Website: lowes
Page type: review-order
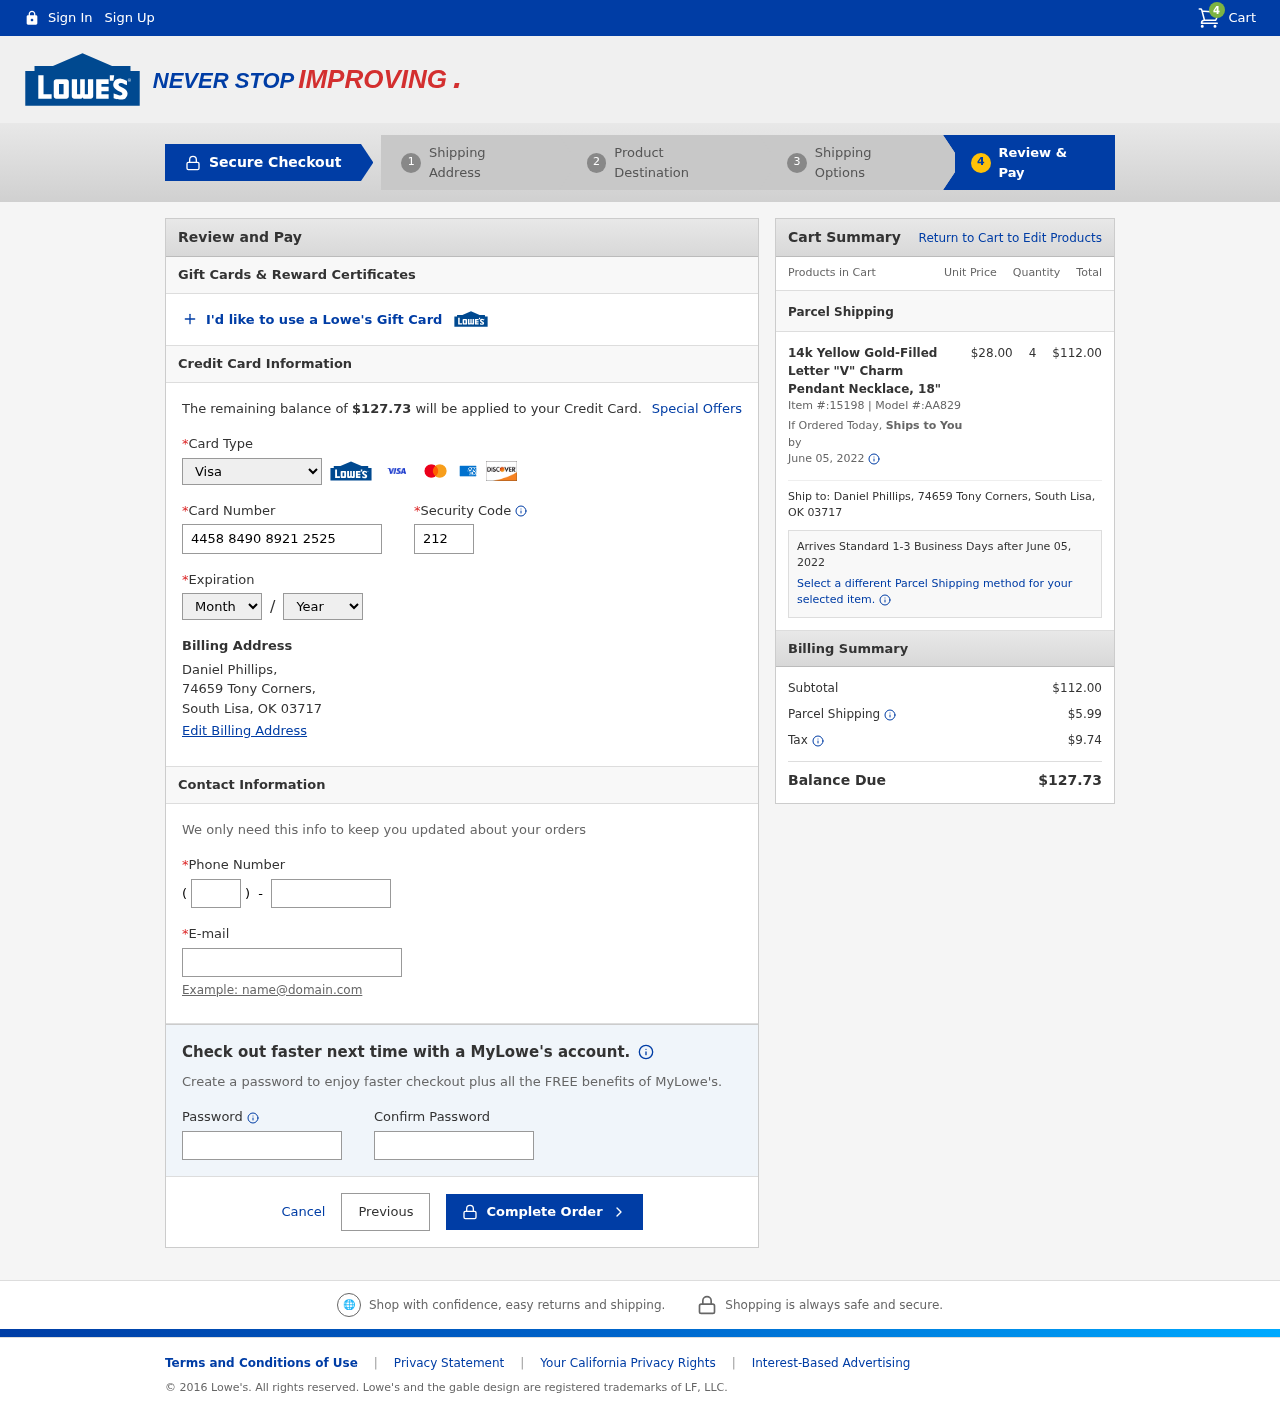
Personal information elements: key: PII_CARD_CVV
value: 212
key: PII_CARD_EXPIRY_MONTH
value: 10
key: PII_CARD_EXPIRY_YEAR
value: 29
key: PII_CARD_NUMBER
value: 4458 8490 8921 2525
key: PII_CARD_TYPE
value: Visa
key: PII_CITY
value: South Lisa
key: PII_EMAIL
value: dphillips@gmail.com
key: PII_FULLNAME
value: Daniel Phillips,
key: PII_PHONE
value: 9745760302
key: PII_PHONE_AREA
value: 974
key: PII_POSTCODE
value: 03717
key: PII_STATE_ABBR
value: OK
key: PII_STREET
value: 74659 Tony Corners
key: PII_STREET
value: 74659 Tony Corners,
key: PII_FULLNAME2
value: Daniel Phillips
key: PII_POSTCODE_FULL
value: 03717
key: PII_CITY_STATE
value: South Lisa, OK
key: PII_CITY_STATE_ZIP
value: South Lisa, OK 03717
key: PII_POSTCODE_NUMERIC
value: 3717
Product elements: key: PRODUCT1_NAME
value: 14k Yellow Gold-Filled Letter "V" Charm Pendant Necklace, 18"
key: PRODUCT1_PRICE
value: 28
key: PRODUCT1_QUANTITY
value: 4
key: PRODUCT1_ITEM_NUMBER
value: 15198
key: PRODUCT1_MODEL_NUMBER
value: AA829
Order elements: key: ORDER_NUM_ITEMS
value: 4
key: ORDER_TOTAL
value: $127.73
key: ORDER_SHIPPING_DATE
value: June 05, 2022
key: ORDER_SUBTOTAL
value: $112.00
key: ORDER_SHIPPING_DATE2
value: June 05, 2022
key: ORDER_SUBTOTAL2
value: $112.00
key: ORDER_SHIPPING_COST
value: $5.99
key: ORDER_TAX
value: $9.74